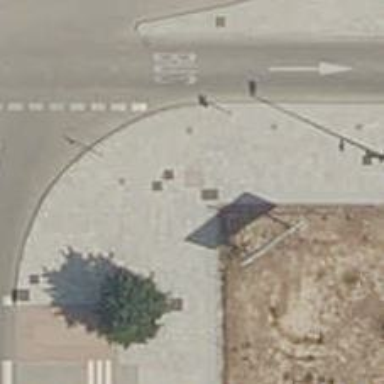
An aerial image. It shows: Footway.